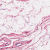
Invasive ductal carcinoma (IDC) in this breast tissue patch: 0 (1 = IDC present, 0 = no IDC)